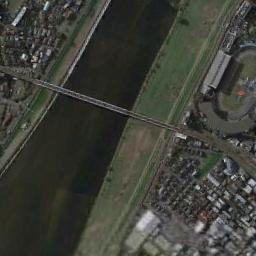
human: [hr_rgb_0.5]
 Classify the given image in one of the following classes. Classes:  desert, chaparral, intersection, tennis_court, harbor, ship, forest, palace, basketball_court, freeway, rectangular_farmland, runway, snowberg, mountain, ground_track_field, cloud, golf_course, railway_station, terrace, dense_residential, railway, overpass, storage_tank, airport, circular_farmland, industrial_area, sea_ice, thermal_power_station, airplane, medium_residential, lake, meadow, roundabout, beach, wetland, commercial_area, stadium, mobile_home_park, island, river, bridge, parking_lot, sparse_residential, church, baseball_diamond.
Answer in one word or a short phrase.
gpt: bridge